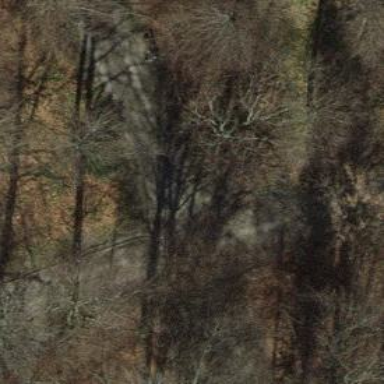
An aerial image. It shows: Asphalt track with grade 2 track type. Primarily used by forestry vehicles.